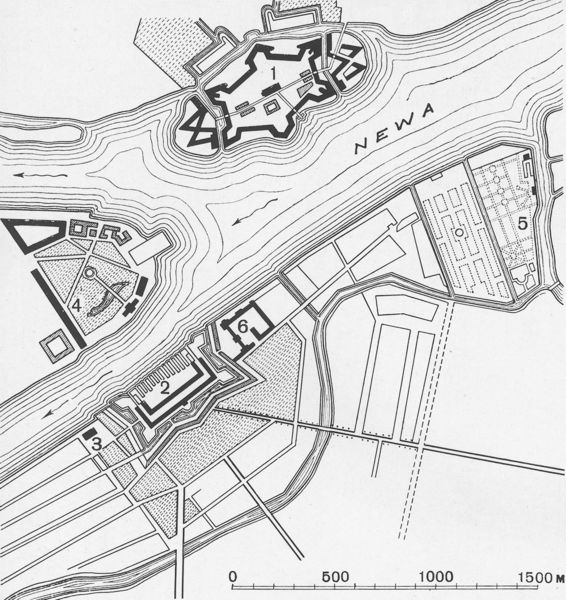
Titel: Petersburg, Stadtkern um 1750
Schlagwörter: fluss, stadt, straße, zeichnung, gebäude, park, architektur, bach, wege, insel, garten, vogelperspektive, strömung, detail, zahlen, ziffern, befestigung, straßen, burg, festung, beschriftung, mauern, richtung, bachlauf, plan, nummern, fort, grundriss, massstab, aufriss, stadtplan, meter, st petersburg, newa